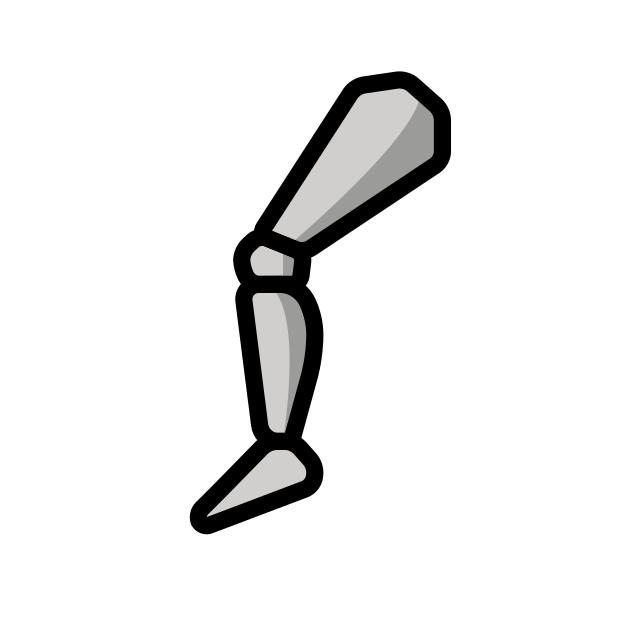
mechanical leg